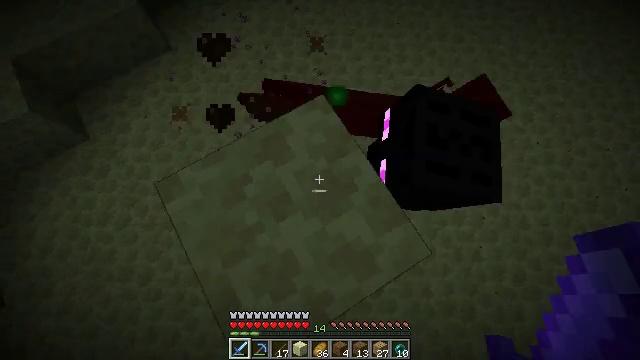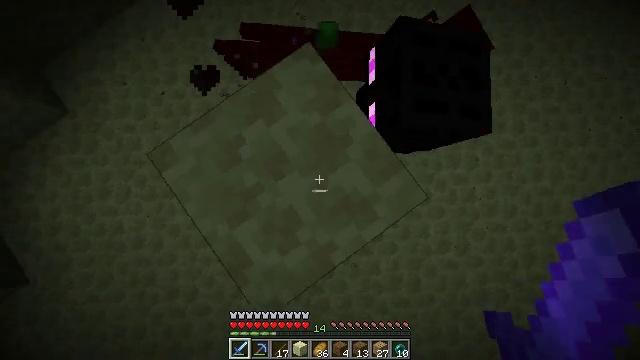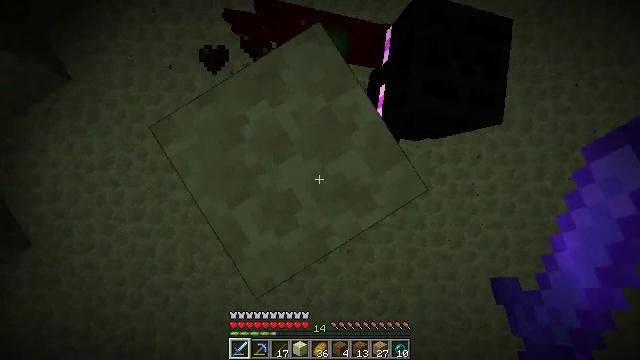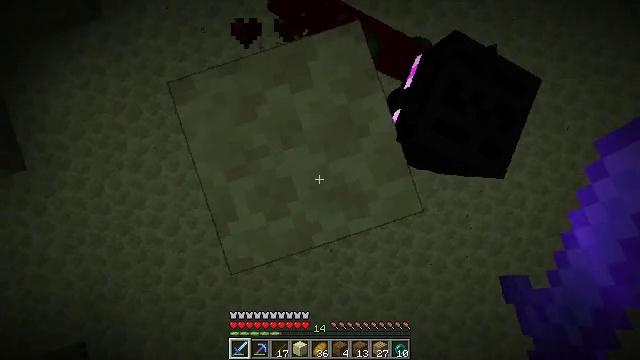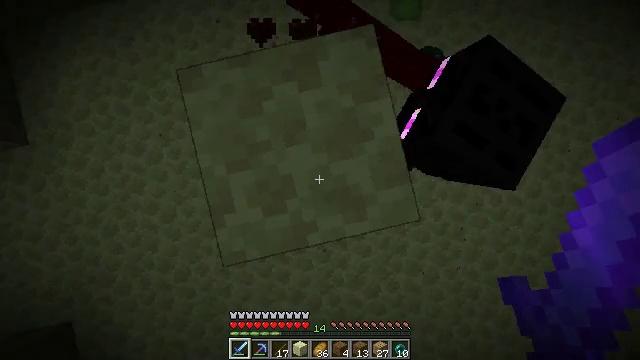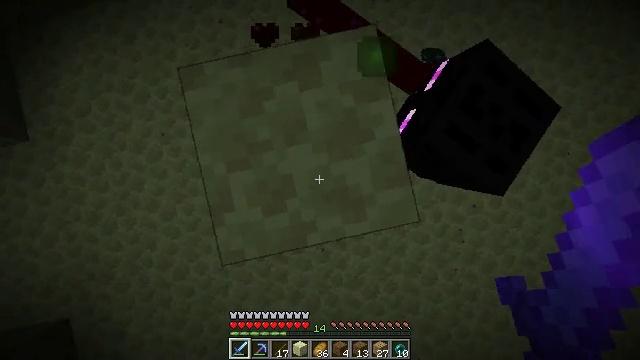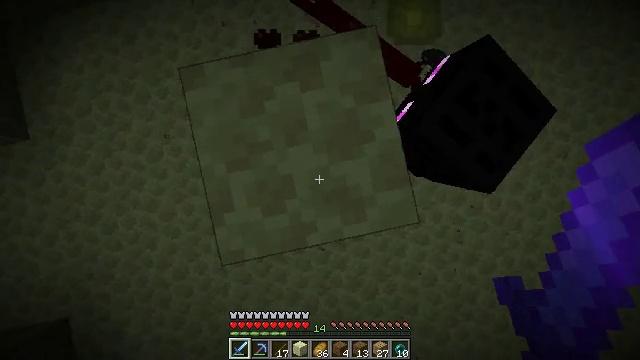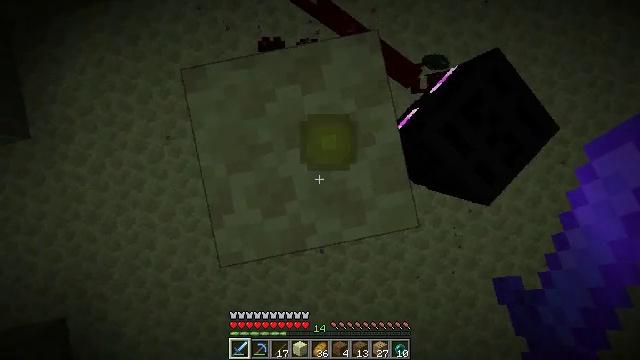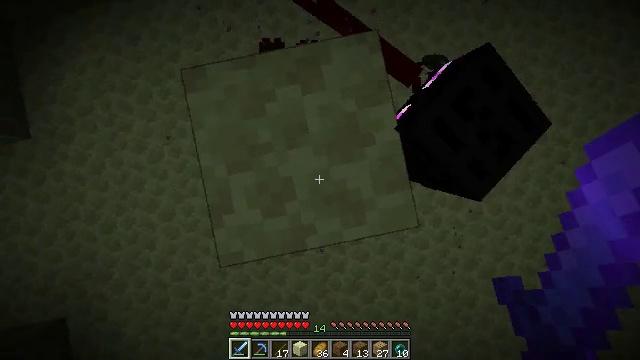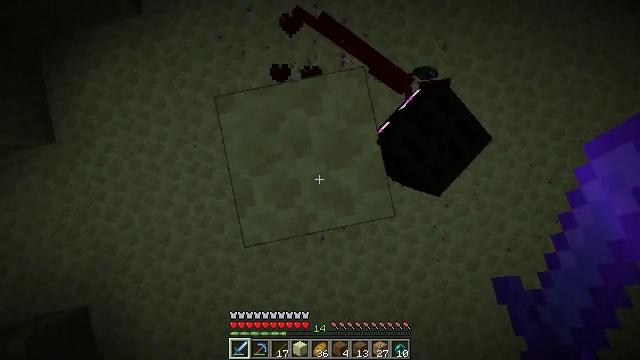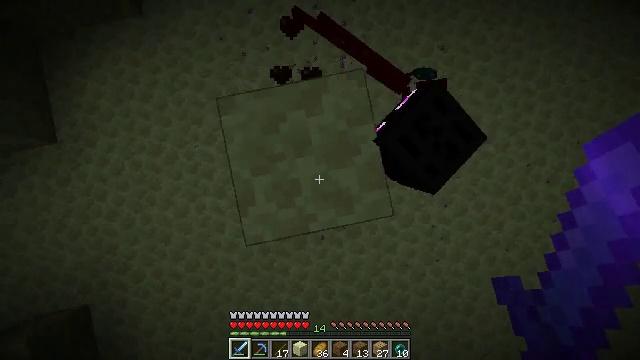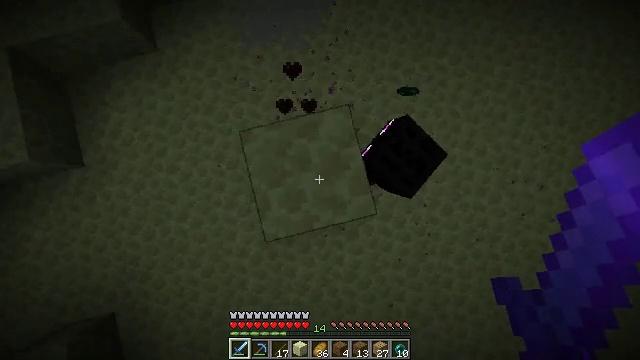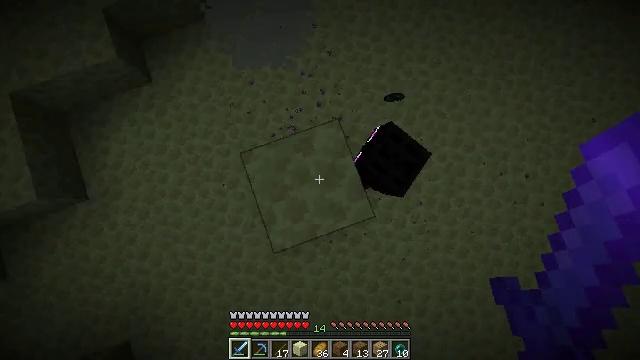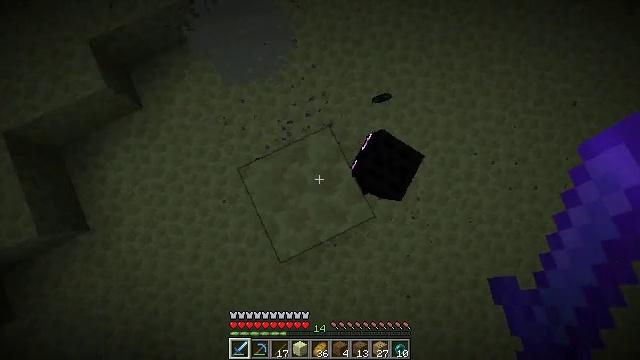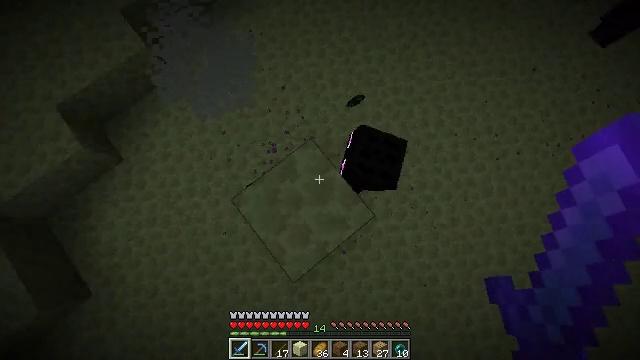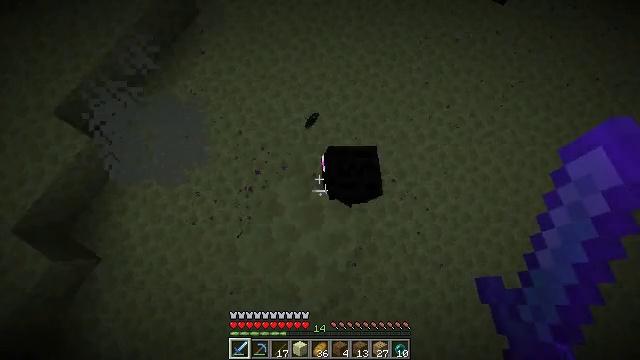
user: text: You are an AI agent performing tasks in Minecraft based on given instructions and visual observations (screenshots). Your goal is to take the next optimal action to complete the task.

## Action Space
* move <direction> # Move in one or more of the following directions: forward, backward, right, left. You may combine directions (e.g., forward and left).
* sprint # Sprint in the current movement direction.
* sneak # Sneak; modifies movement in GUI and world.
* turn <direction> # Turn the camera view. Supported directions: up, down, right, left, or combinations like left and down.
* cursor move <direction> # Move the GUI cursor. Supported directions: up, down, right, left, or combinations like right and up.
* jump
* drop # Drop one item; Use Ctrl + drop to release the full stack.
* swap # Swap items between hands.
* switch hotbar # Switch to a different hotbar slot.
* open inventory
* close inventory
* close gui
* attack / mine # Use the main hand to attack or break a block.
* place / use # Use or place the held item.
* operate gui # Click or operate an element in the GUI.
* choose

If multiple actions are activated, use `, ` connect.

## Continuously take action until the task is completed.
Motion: motion action
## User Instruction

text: Kill an enderman.
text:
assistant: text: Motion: sneak, turn right and down
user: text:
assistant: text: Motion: sneak, turn left and down
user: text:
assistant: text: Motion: sneak, turn left and down
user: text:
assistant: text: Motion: sneak, turn left
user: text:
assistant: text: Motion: sneak
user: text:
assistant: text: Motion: sneak
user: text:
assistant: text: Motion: sneak
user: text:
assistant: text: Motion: sneak
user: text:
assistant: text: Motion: sneak, jump
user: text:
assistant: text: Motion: sneak, jump
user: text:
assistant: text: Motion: sneak, turn right and up, jump
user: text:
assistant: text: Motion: sneak, turn right and up
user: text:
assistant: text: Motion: sneak, turn right and up
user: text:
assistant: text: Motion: sneak, turn right and up
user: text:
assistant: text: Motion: sneak, turn right and up
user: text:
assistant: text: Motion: sneak, turn right and up
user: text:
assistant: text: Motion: sneak, turn right, attack / mine
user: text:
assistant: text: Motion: sneak, turn right, attack / mine
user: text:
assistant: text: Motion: sneak, turn right and up, attack / mine
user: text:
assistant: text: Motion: sneak
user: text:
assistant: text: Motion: sneak
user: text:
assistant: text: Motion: sneak